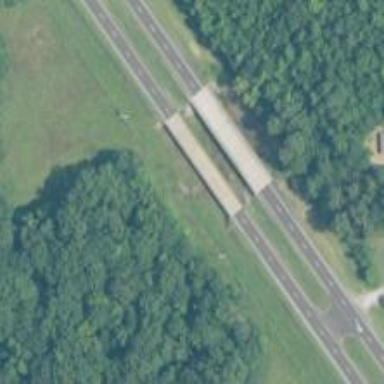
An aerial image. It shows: Trunk road bridge.